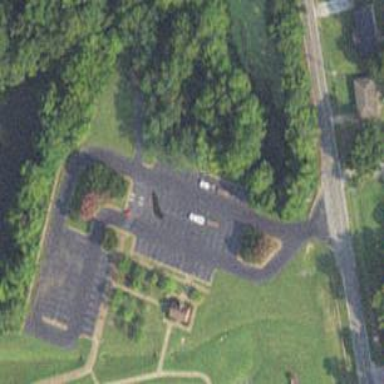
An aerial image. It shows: Parking area with surface.